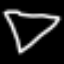
Label: diamond